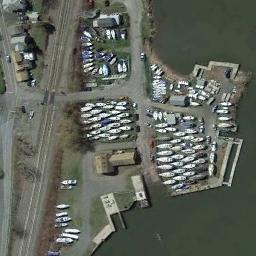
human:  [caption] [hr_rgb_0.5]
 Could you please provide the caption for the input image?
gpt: There are containers on the harbor shore .

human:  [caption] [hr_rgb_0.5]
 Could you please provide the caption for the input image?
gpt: Many ships parked on the concrete floor of the harbor .

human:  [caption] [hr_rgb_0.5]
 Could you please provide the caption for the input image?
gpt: The harbor has lots of boats in the open area on the shore .

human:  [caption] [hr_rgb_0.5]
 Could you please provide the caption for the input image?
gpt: Many ships are in the harbor .

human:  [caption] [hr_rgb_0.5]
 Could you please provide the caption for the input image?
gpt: There are many ships on the ground at the harbor .